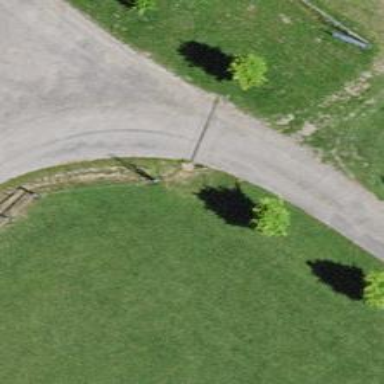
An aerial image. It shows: Fence.